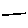
Label: line